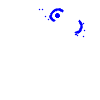
Particle: electron